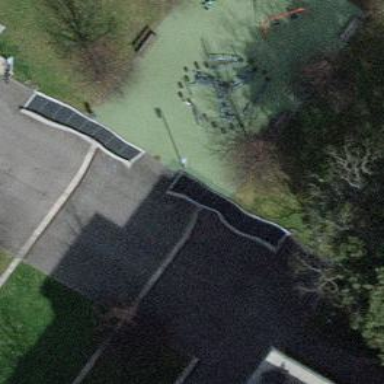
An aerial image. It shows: Playground area for leisure activities on the land.